Question: I am unable to get tooltip working on mac at all. It ain't showing no matter what I do. I have tried both adding a tooltip element in the scenebuilder

and
manually in the code like:
'''
public class JavaFXApplication13 extends Application {
@Override
public void start(Stage primaryStage) {
Button btn = new Button();
btn.setText("Say 'Hello World'");
Tooltip tooltip = new Tooltip();
tooltip.setText("asd");
btn.setTooltip(tooltip);
StackPane root = new StackPane();
root.getChildren().add(btn);
Scene scene = new Scene(root, 300, 250);
primaryStage.setTitle("Hello World!");
primaryStage.setScene(scene);
primaryStage.show();
}
/**
* @param args the command line arguments
*/
public static void main(String[] args) {
launch(args);
}
}
'''
Tested the exact same code on Windows, works great...
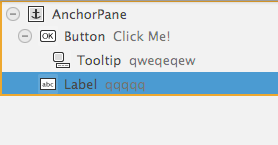
Answer: The reason for this if anyone else wonder is because I used a RAT 7 mouse by Cyborg. Without the software from Cyborg, the mac for some reason thought that the mouse was constantly moving. After the software was installed the tooltip shows.